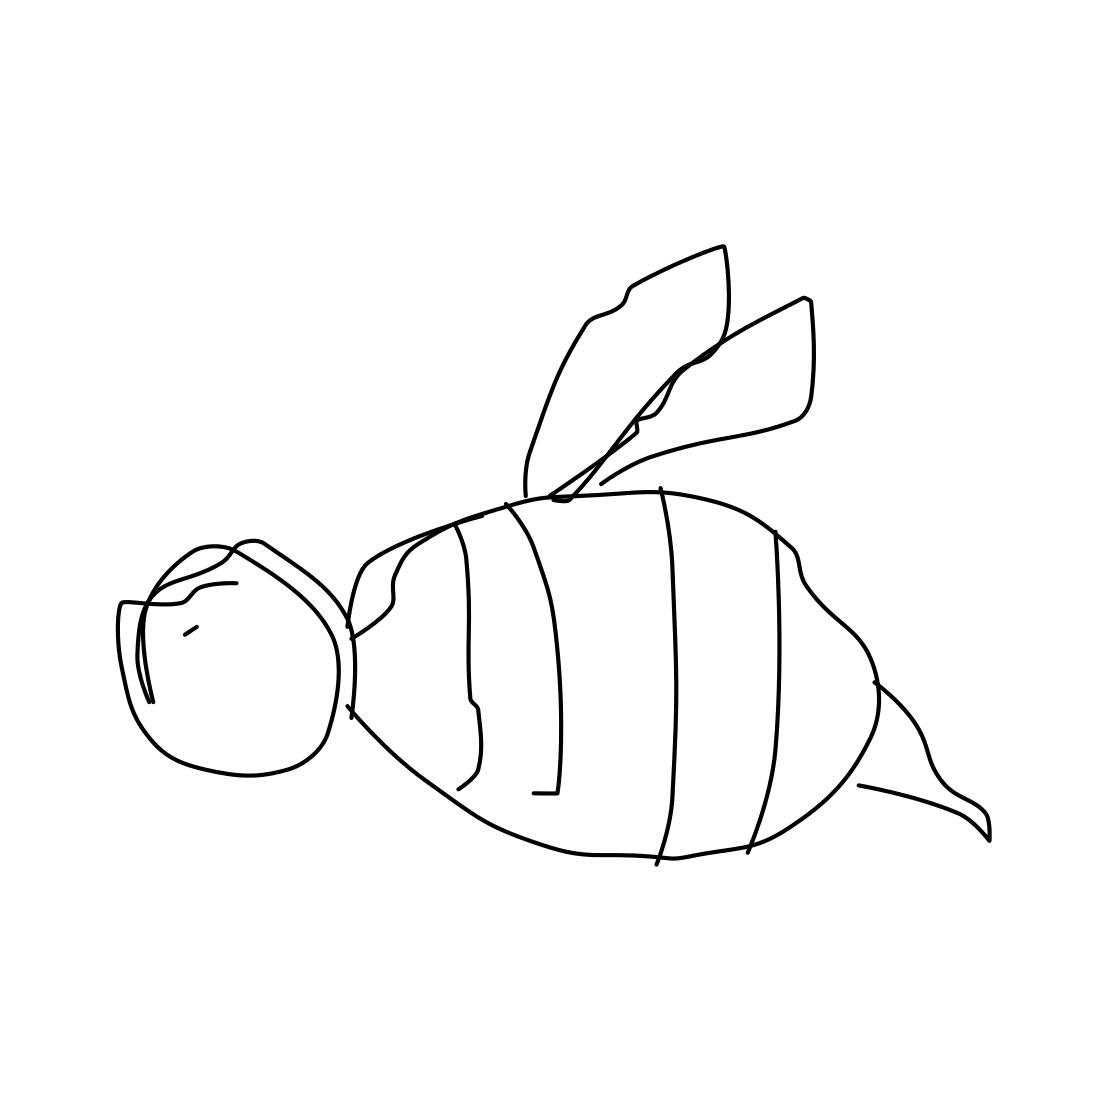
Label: bee